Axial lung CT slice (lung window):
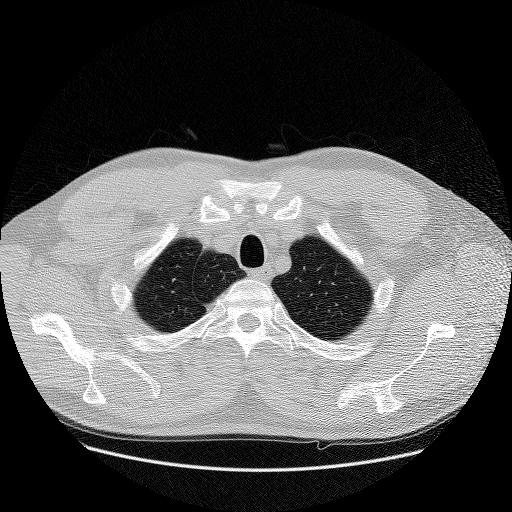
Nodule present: no